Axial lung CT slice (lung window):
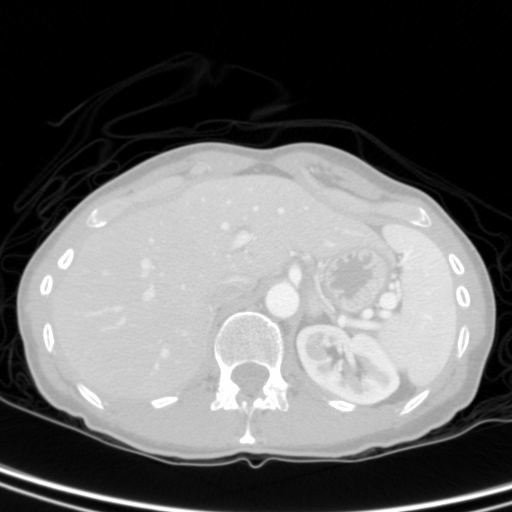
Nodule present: no